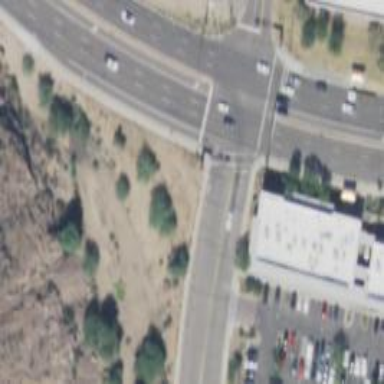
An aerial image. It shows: Solid stop line on the road marking.